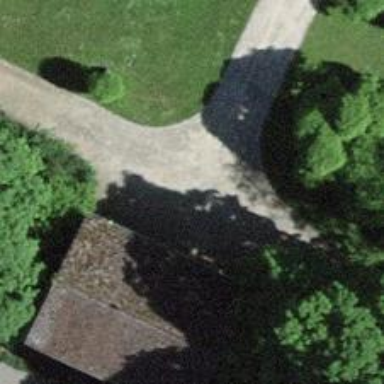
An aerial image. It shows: Compacted footway.